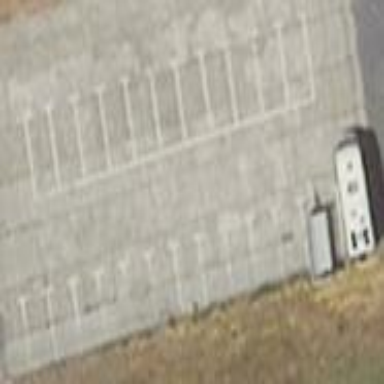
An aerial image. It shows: Parking area with concrete surface.